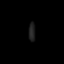
Tissue: lung
Cell type: Epithelial cells
Senescence score: 0.1606
Nuclear area (px): 110
Mean DAPI intensity: 34.473